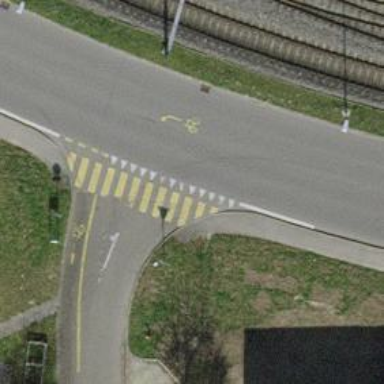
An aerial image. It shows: Driveway serving as roadway with cycle lane on the left.